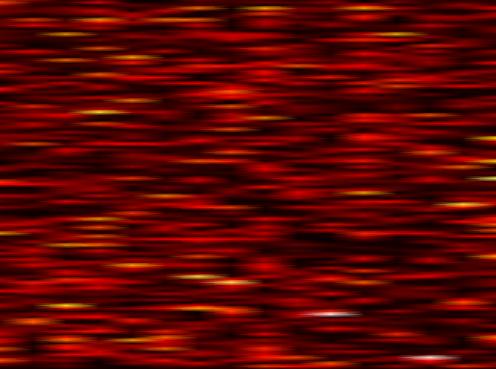
Label: OFDM